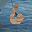
Label: 6